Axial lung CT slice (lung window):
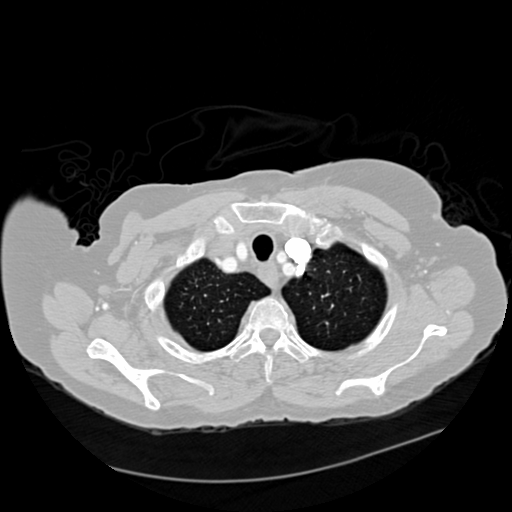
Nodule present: no